Interaction volume radius: 5 \u00c5
Interaction volume height: 30 \u00c5
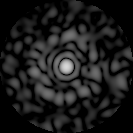
Disorder parameter: 0.8216